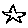
Label: star